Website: apple
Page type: billing-address
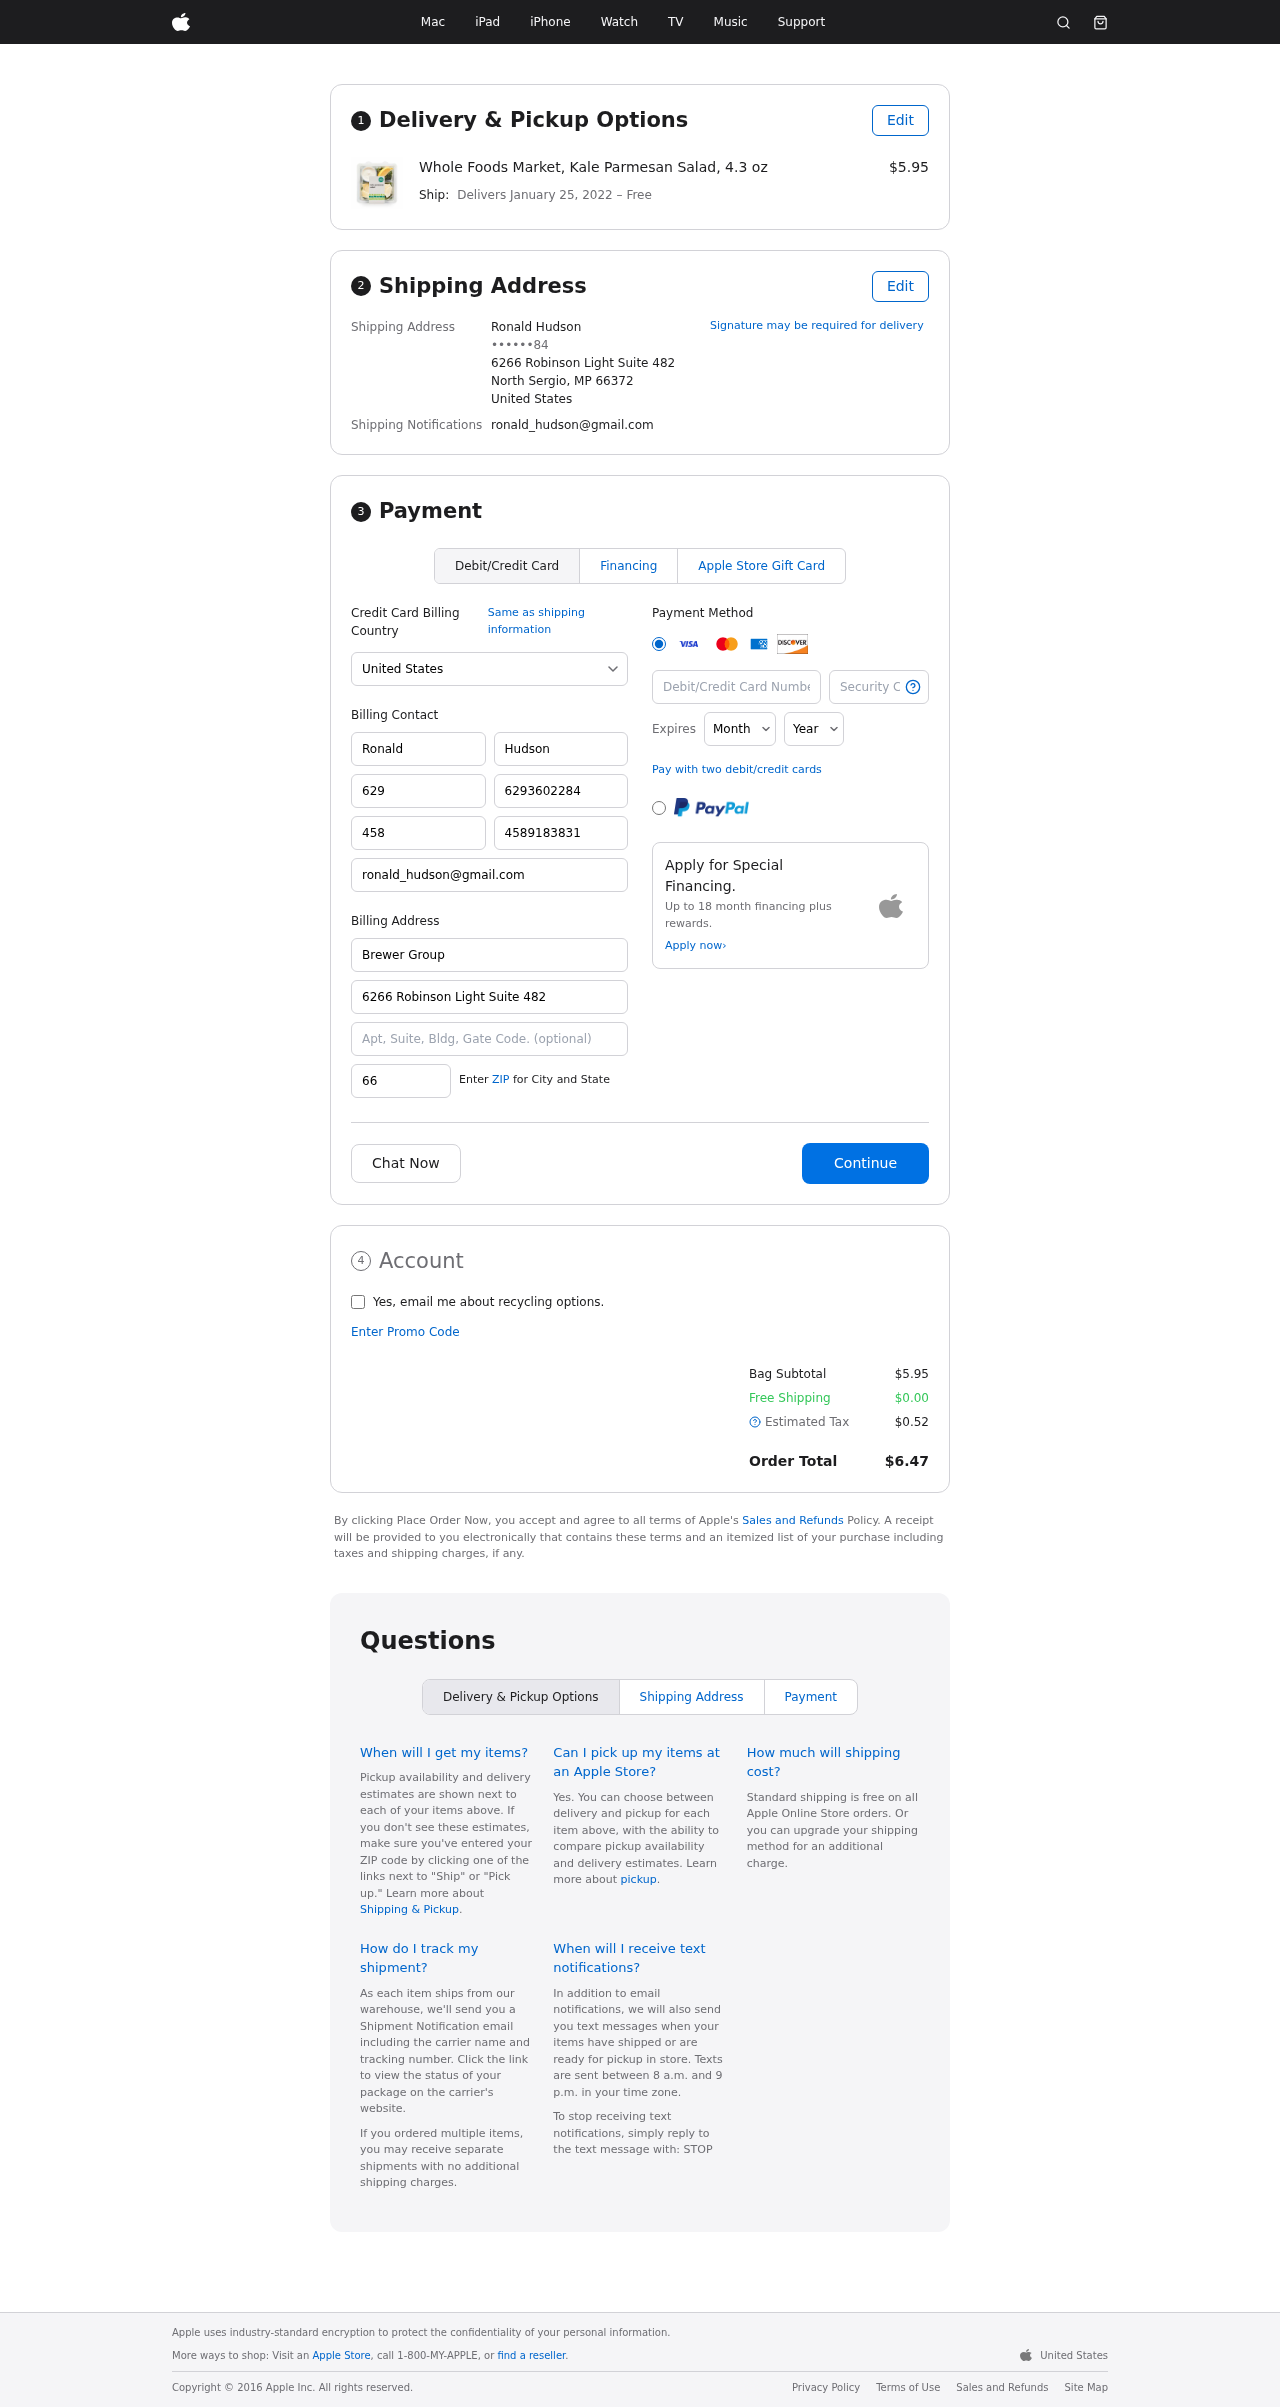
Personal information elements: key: PII_CARD_CVV
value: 104
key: PII_CARD_EXPIRY_MONTH
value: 01
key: PII_CARD_EXPIRY_YEAR
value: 30
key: PII_CARD_NUMBER
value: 6011 5585 1506 1381
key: PII_CITY_STATE_ZIP
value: North Sergio, MP 66372
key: PII_COUNTRY
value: United States
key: PII_EMAIL
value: ronald_hudson@gmail.com
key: PII_FULLNAME
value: Ronald Hudson
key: PII_STREET
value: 6266 Robinson Light Suite 482
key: PII_PHONE_MASKED
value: ••••••84
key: PII_BILLING_FIRSTNAME
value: Ronald
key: PII_BILLING_LASTNAME
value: Hudson
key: PII_BILLING_PHONE_AREA
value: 629
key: PII_BILLING_PHONE
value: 6293602284
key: PII_BILLING_PHONE_ALT_AREA
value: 458
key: PII_BILLING_PHONE_ALT
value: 4589183831
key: PII_BILLING_EMAIL
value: ronald_hudson@gmail.com
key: PII_BILLING_COMPANY
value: Brewer Group
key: PII_BILLING_STREET
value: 6266 Robinson Light Suite 482
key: PII_BILLING_POSTCODE
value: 66372
Product elements: key: PRODUCT1_NAME
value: Whole Foods Market, Kale Parmesan Salad, 4.3 oz
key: PRODUCT1_PRICE
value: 5.95
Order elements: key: ORDER_DELIVERY_DATE
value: January 25, 2022
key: ORDER_SUBTOTAL
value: $5.95
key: ORDER_SHIPPING_COST
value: $0.00
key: ORDER_TAX
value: $0.52
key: ORDER_TOTAL
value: $6.47